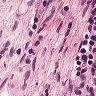
Metastatic tissue present: no